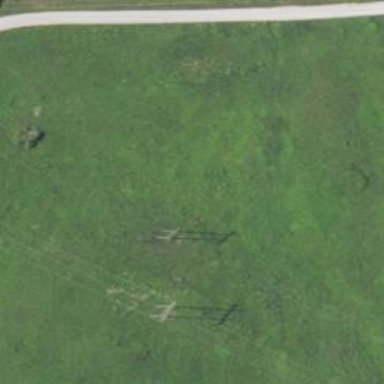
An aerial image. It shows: H-frame power tower with distinctive design.